Question: I have slot times booking room like this :
'''
07.00,07.55,08.50,09.45,10.40,11.35,12.30,13.00,13.55,14.50,15.45,16.40,17.35,18.30.
'''
This is a booking time example :
Book Time Room A1 :
'''
==> 1 : 07.00 - 09.45 ~ credit 3
==> 2 : 10.40 - 12.30 ~ credit 3
==> 3 : 13.00 - 15.45 ~ credit 3
'''
note : 1 credit --> 55 minutes
And now I have an array :
Array Book Time :
'''
$startBook[0] = 07.00,
$startBook[1] = 10.40,
$startBook[2] = 13.00,
$endBook[0] = 09.45,
$endBook[1] = 12.30,
$endBook[2] = 15.45
'''
I want to display the table like :
How I can set the colspan dynamically depend on the credit. The credit not always 3, it also can be 2 or 4.
This is the html :
'''
<table>
<tr>
<td>Room</td>
<td colspan="" >07.00</td>
<td colspan="" >07.55</td>
so on...
</tr>
<tr>
<td>A1</td>
<td colspan="..."></td>
<td>09.45</td>
</tr>
</table>
'''
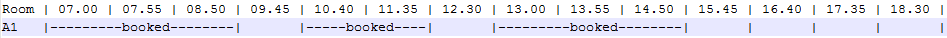
Answer: You have to check every starting booking hour.
'''
<table border="1">
<tr>
<th>Room</th>
<?php
$rooms = array("a", "b", "c", "d", "e", "f");
$hours = array('07.00','07.55','08.50','09.45','10.40','11.35','12.30','13.00','13.55','14.50','15.45','16.40','17.35','18.30');
$startBook = array('07.00', '10.40', '13.00');
$endBook = array('09.45', '12.30', '15.45');
// Header
foreach ($hours as $hourIndex => $hour) {
echo "<th>$hour</th>";
}
echo "
</tr>";
foreach ($rooms as $room) {
echo "<tr>
<td>" .$room['name'] ."</td>";
$indexCurrentBook = -1;
$tdColspan = 0;
// Cicle every hour
foreach ($hours as $hourIndex => $hour) {
// Checking if there is an open book
if ($indexCurrentBook >= 0) {
if ($hour == $endBook[$indexCurrentBook]) { // Checking for the current book as ended
echo "<td colspan="$tdColspan" class="booked">booked</td>";
$indexCurrentBook = -1;
} else {
$tdColspan++;
}
}
if ($indexCurrentBook < 0) {
// No open book, searching for a new one
$tdColspan = 1;
foreach($startBook as $startBookIndex => $startBookDate) {
if ($hour == $startBookDate) {
$indexCurrentBook = $startBookIndex;
}
}
// If nothing as found, I write a blank cell
if ($indexCurrentBook < 0) echo "<td class="blank">blank</td>";
}
}
echo "</tr>";
} ?>
</table>
'''